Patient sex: M
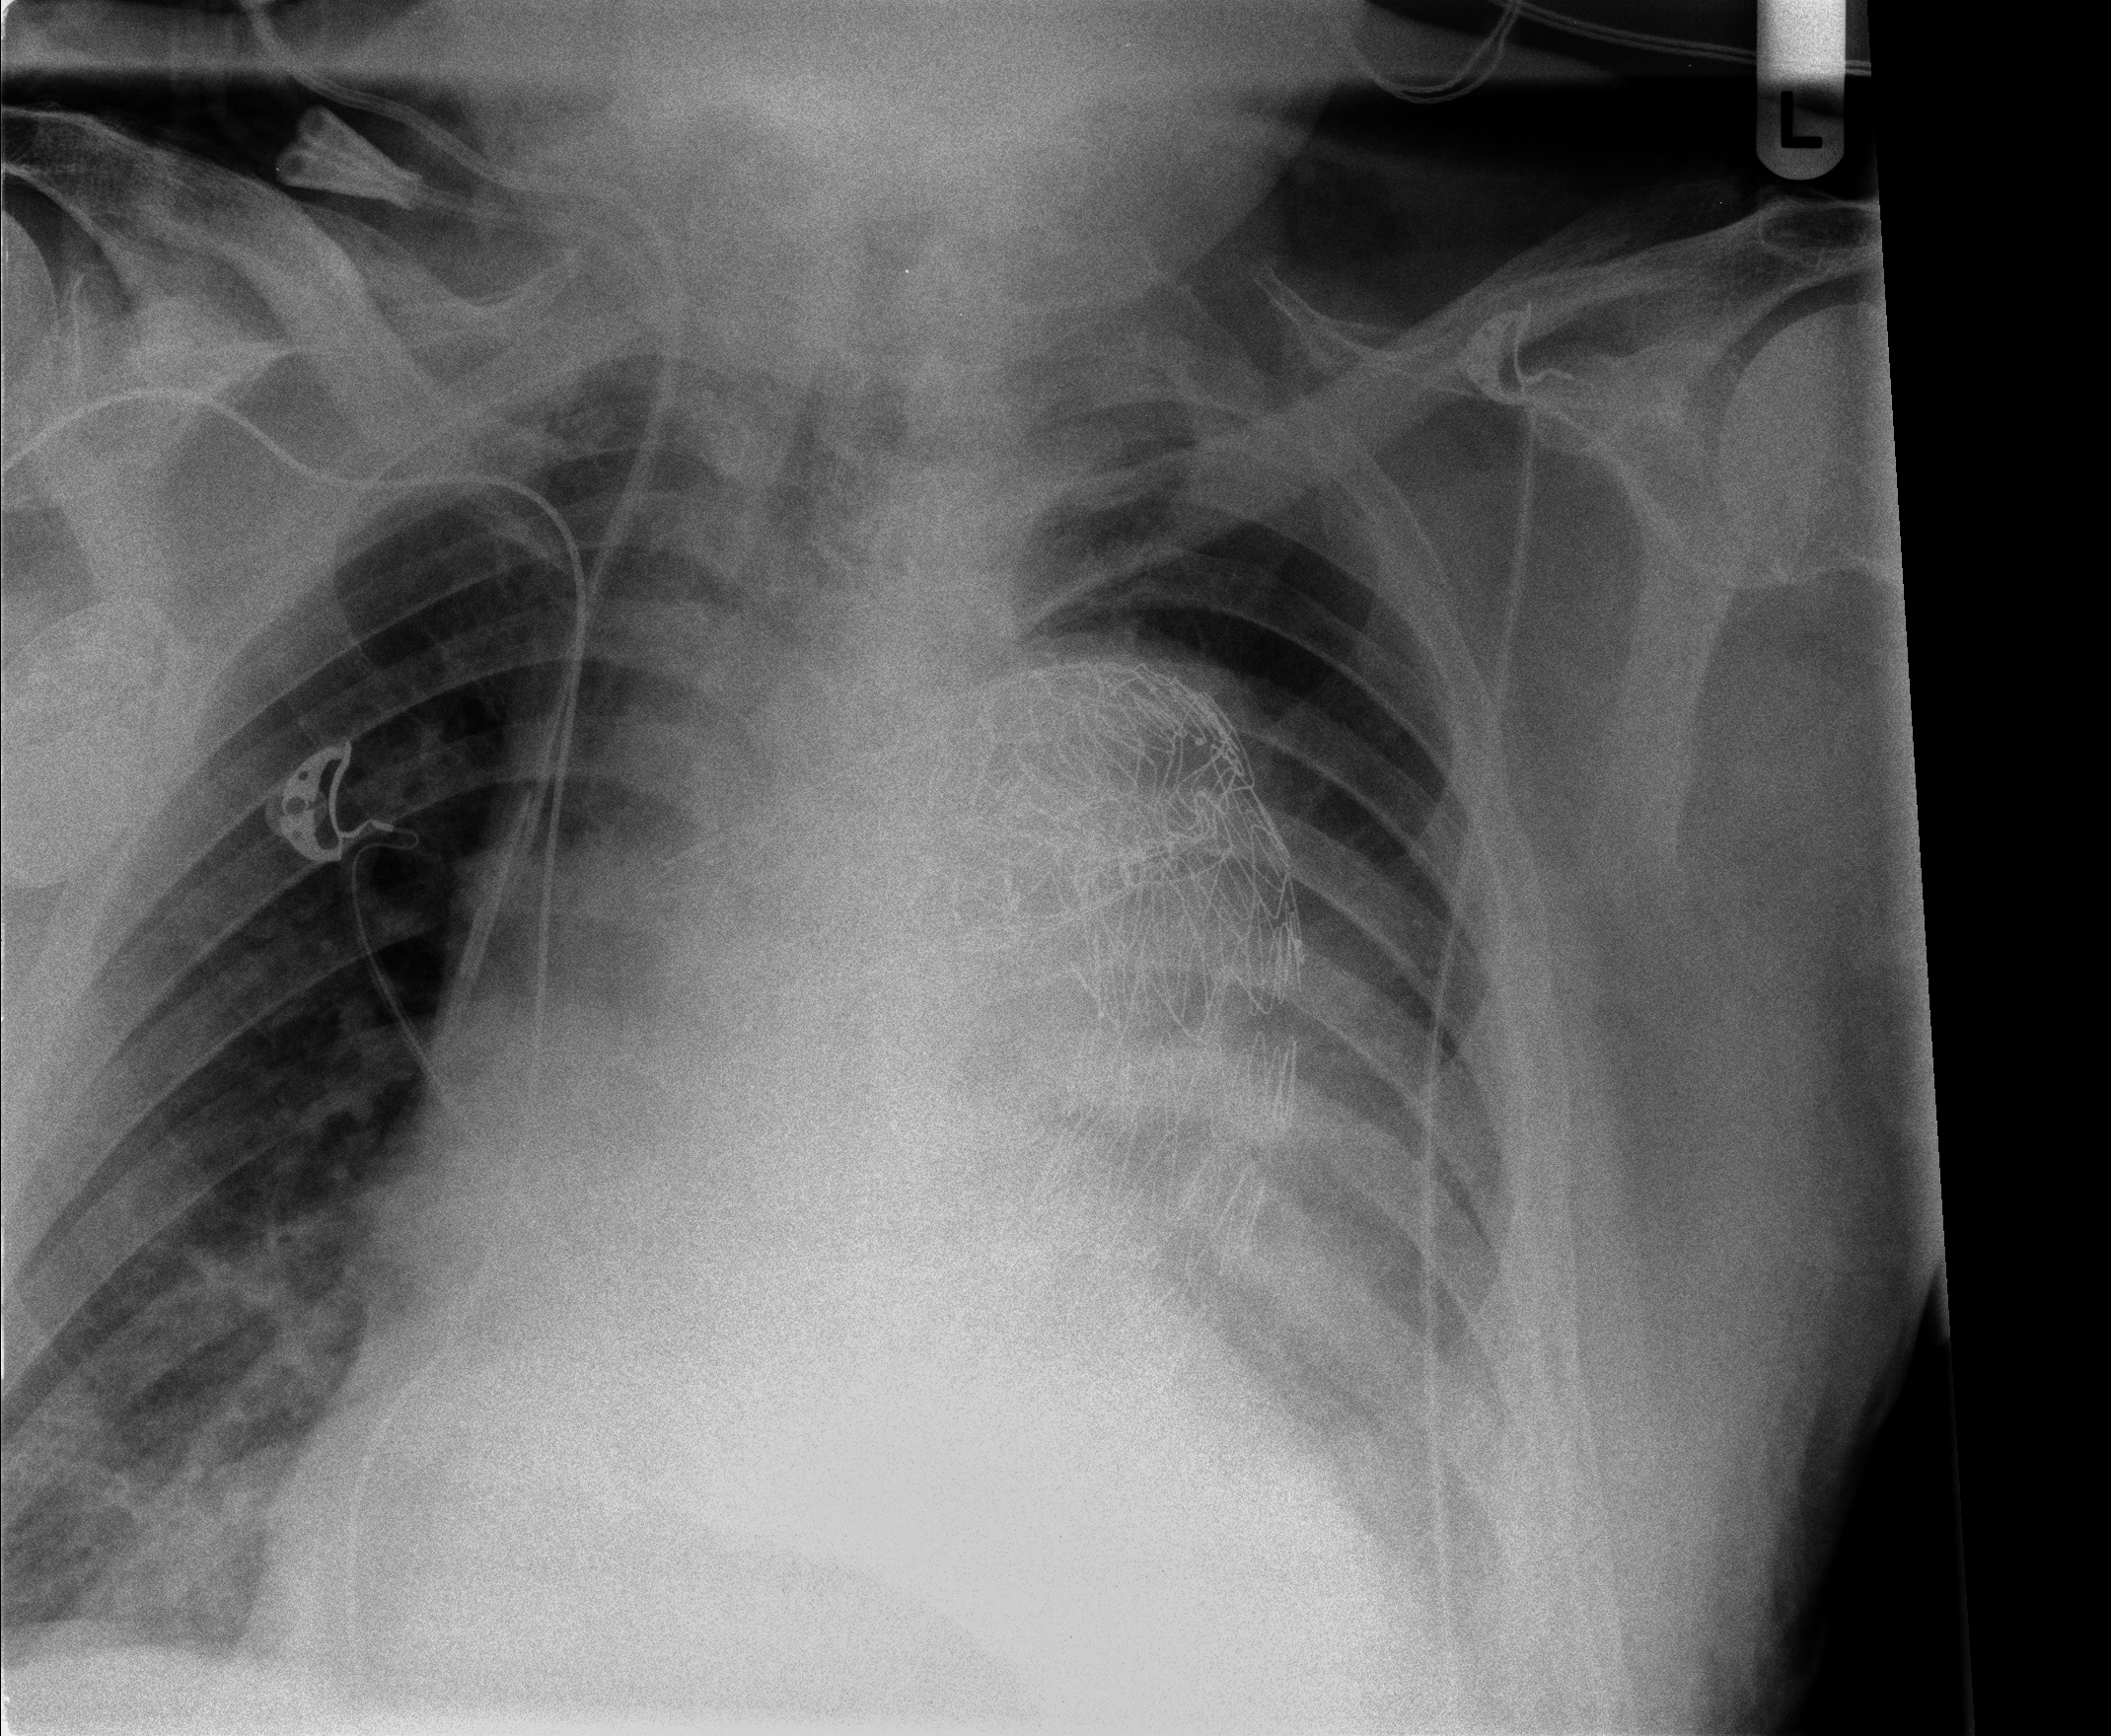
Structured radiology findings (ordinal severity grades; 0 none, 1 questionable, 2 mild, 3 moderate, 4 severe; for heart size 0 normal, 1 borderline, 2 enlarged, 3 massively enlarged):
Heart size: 3
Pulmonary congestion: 0
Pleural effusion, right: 1
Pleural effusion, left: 3
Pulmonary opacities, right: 2
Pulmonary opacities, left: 0
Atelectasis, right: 2
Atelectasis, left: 3